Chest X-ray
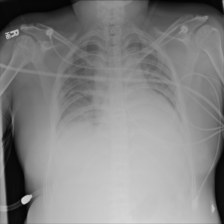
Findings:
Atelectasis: positive
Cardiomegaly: negative
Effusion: negative
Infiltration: positive
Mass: negative
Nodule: negative
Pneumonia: negative
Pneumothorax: negative
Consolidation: negative
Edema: negative
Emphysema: negative
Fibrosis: negative
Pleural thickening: negative
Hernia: negative